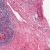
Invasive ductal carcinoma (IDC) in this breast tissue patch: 0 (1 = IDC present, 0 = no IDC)